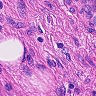
Metastatic tissue present: yes